Question: There are 2 Fragments of the Activity. When the first Fragment is visible, I want the status bar to be translucent (no Toolbar here). That works as expected.
But when I switch over to the second Fragment, I want the status bar to be opaque. And the Toolbar should be drawn below the status bar. I want these changes to be done programmatically because I can't do it in the Activity XML.
So far I've tried the following code. But this doesn't work.
'''
if (Build.VERSION.SDK_INT >= Build.VERSION_CODES.LOLLIPOP)
{
Window window = getActivity().getWindow();
view.setFitsSystemWindows(true);
window.getDecorView().setSystemUiVisibility(View.SYSTEM_UI_LAYOUT_FLAGS);
window.addFlags(WindowManager.LayoutParams.FLAG_DRAWS_SYSTEM_BAR_BACKGROUNDS);
window.addFlags(WindowManager.LayoutParams.FLAG_FORCE_NOT_FULLSCREEN);
window.addFlags(WindowManager.LayoutParams.TYPE_STATUS_BAR);
window.setStatusBarColor(ContextCompat.getColor(getContext(), R.color.colorPrimaryDark));
}
'''
This is the screen I'm getting:

But I want the status bar to have primaryDark colour and the Toolbar to appear below it.
'''
<?xml version="1.0" encoding="utf-8"?>
<manifest xmlns:android="http://schemas.android.com/apk/res/android"
package="in.blogspot.smarphy.pierecipe">
<uses-permission android:name="android.permission.INTERNET" />
<uses-permission android:name="android.permission.ACCESS_NETWORK_STATE" />
<application
android:allowBackup="true"
android:icon="@mipmap/ic_launcher"
android:label="@string/app_name"
android:roundIcon="@mipmap/ic_launcher_round"
android:supportsRtl="true">
<activity
android:name=".SplashActivity"
android:theme="@style/AppTheme">
<intent-filter>
<action android:name="android.intent.action.MAIN" />
<category android:name="android.intent.category.LAUNCHER" />
</intent-filter>
</activity>
<activity
android:name=".HomeyActivity"
android:label="@string/title_activity_homey"
android:theme="@style/AppTheme">
<intent-filter>
<action android:name="android.intent.action.SEARCH" />
</intent-filter>
</activity>
<activity
android:name=".RecipesCardsActivity"
android:label="@string/title_activity_recipes_cards"
android:parentActivityName=".HomeyActivity"
android:theme="@style/AppTheme.OpaqueStatus" />
<service android:name=".Services.HomeCardsNetworkService" />
<service android:name=".Services.SearchCardsNetworkService" />
</application>
</manifest>
'''
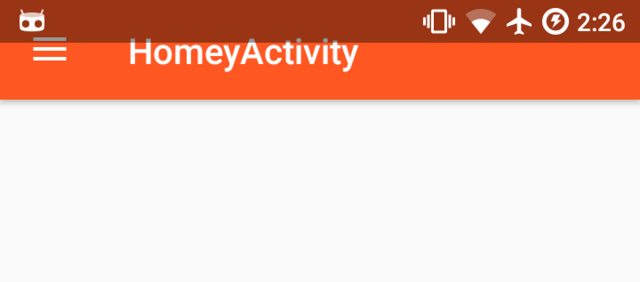
Answer: As I understand you correctly.
You want to switch from fullscreen to normal when you switch from fragment 1 to 2.
You probably have this on your activity if not use this
'''
android:theme="@style/FullscreenTheme"
'''
In fragment 2 you can use this to setup non-fullscreen mode.
@Nullable
'''
@Override
public View onCreateView(LayoutInflater inflater, ViewGroup container, Bundle savedInstanceState) {
getActivity().getWindow().clearFlags(WindowManager.LayoutParams.FLAG_TRANSLUCENT_STATUS);
....
}
@Override
public void onDestroyView() {
getActivity().getWindow().setFlags(WindowManager.LayoutParams.FLAG_TRANSLUCENT_STATUS, WindowManager.LayoutParams.FLAG_TRANSLUCENT_STATUS);
....
}
'''
You should clear fullscreen flag when adding non-fullscreen.
Info:
status bar was introduced in .